Question: On iOS 8, for larger devices, the default tableView inset seems to change. If you're laying out custom cells and matching their left layout constraint to the default size 15 inset for a cell, your layout will look fine on smaller devices, but on larger devices where the inset changes you'll get something akin to the following:
---

---
How can I fix this?
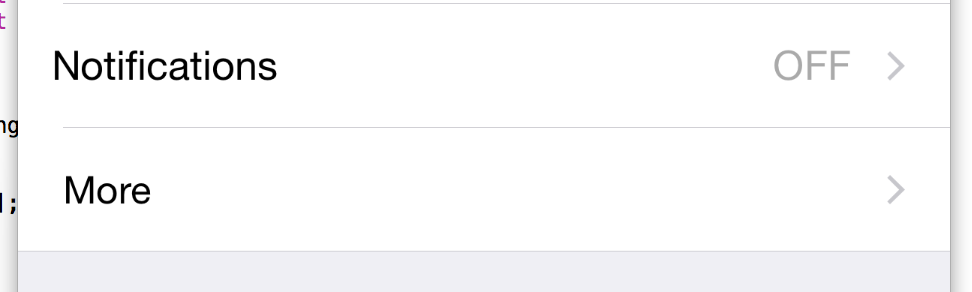
Answer: Managed to write something that seems to work well. If there's a prettier solution, please do share.
'''
@interface InsetRespectingTableViewCell()
@property (nonatomic) IBOutlet NSLayoutConstraint * leftContentInset;
@property (nonatomic) IBOutlet NSLayoutConstraint * rightContentInset;
@end
@implementation InsetRespectingTableViewCell
- (UITableView *)tableView {
UIView *view;
for (view = self.superview; ![view isKindOfClass:UITableView.class] && view; view = view.superview);
return (UITableView *)view;
}
- (void)updateInset {
CGFloat defaultInset = [self tableView].separatorInset.left;
self.leftContentInset.constant = defaultInset;
self.rightContentInset.constant = defaultInset;
}
- (void)didMoveToSuperview {
[super didMoveToSuperview];
[self updateInset];
}
'''